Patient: sex M, age 57
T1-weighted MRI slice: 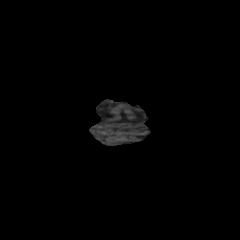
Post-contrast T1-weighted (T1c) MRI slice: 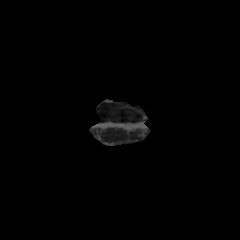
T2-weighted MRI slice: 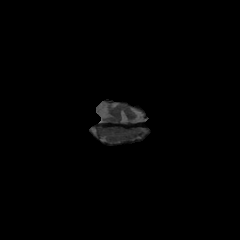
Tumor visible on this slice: no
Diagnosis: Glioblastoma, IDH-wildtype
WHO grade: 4